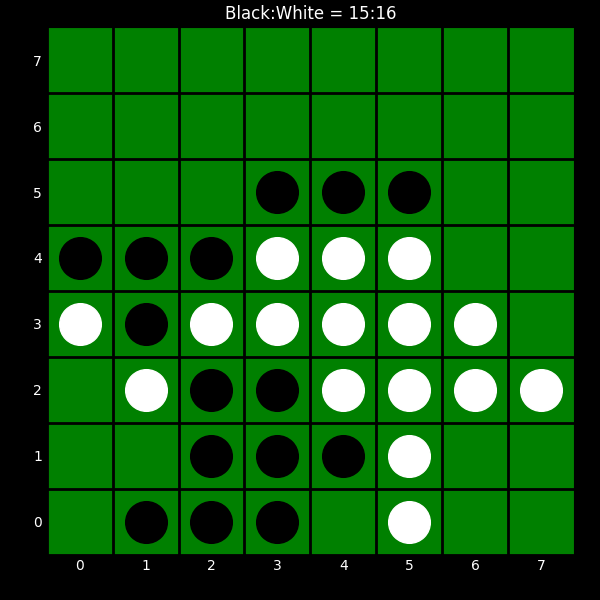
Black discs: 15
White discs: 16